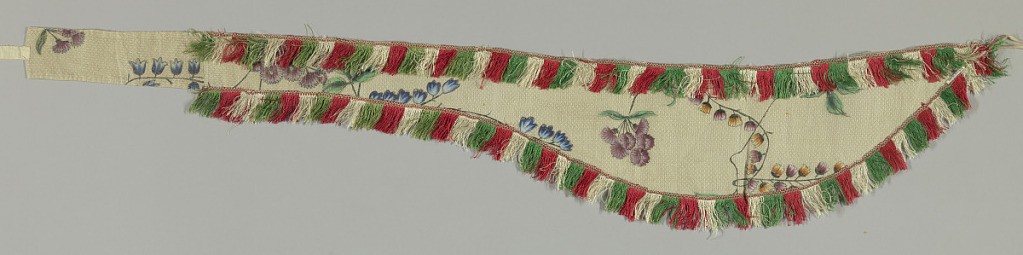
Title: Valances
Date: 18th century
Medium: tempera on pineapple fiber, silk fringe Technique: painted on plain weave gauze
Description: White sheer fabric painted with a fragmentary floral design in polychrome. Green, red and white fringe on the edges. Tapes for tieing at either end.